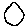
Label: circle